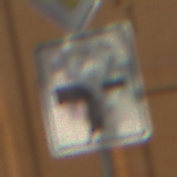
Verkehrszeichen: VerlaufVorfahrtsstrasse6
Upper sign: Vorfahrtsstrasse
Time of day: MorningAfternoon
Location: Outdoor (Urban)
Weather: PartlyCloudy
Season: NotSpecified
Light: Natural